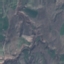
Land use / land cover class: HerbaceousVegetation